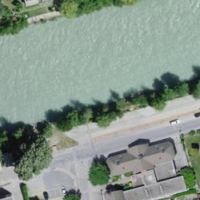
EUNIS habitat code: 15
Species observed at this site:
Erodium cicutarium